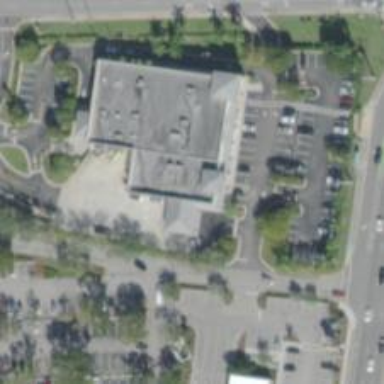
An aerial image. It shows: Pharmacy providing healthcare services.